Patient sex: M
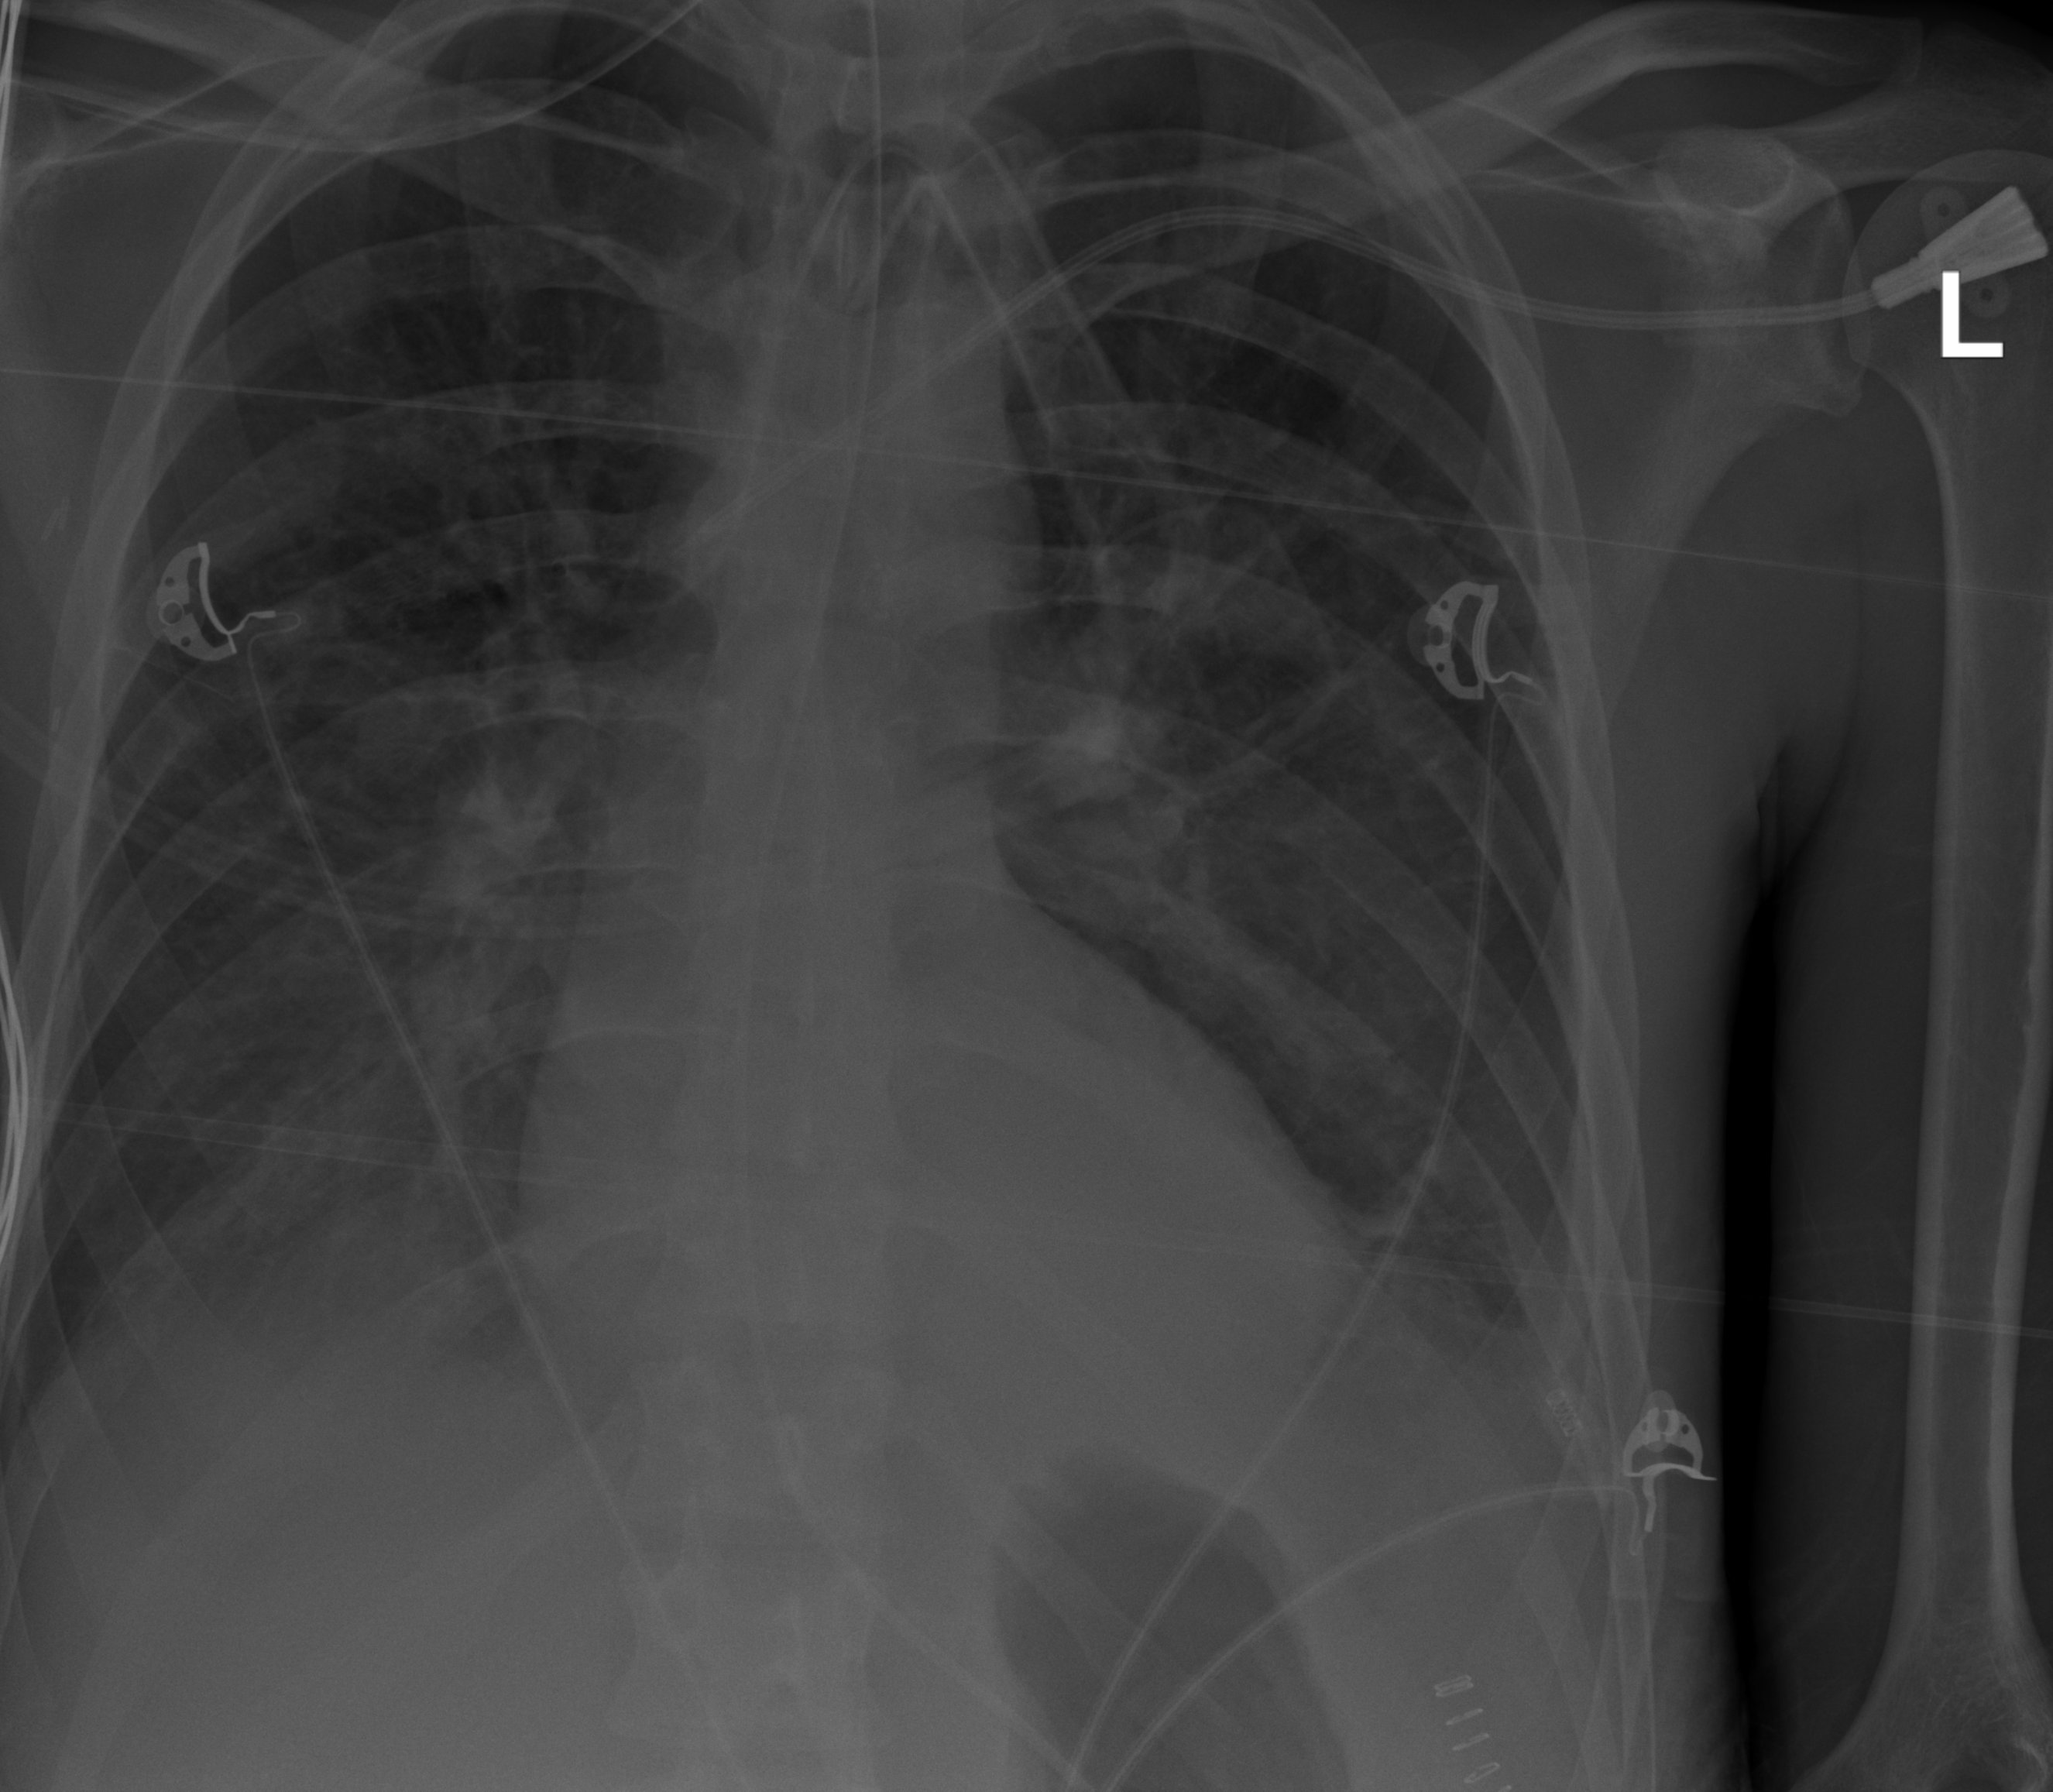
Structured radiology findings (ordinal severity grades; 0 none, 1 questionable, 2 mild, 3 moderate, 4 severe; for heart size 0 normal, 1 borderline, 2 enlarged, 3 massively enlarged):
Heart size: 0
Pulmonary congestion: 0
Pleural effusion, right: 2
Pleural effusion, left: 2
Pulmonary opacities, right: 0
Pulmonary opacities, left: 0
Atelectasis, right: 2
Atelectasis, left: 2